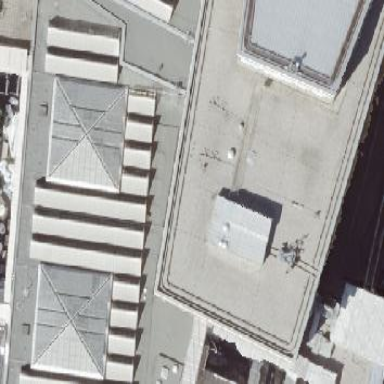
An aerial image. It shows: Building with flat roof.